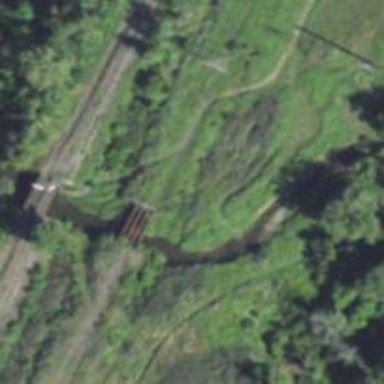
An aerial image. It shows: Abandoned railway bridge.